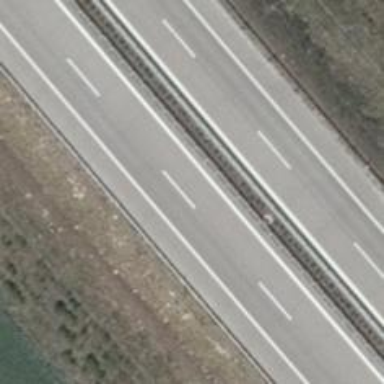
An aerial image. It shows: Concrete motorway with embankment.